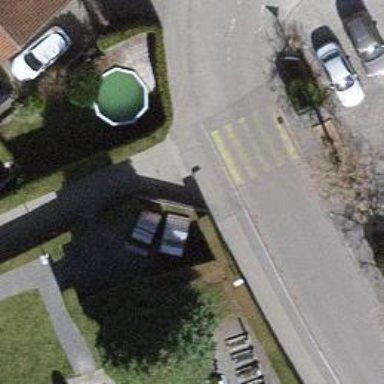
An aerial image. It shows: Uncontrolled zebra crossing on the road.